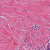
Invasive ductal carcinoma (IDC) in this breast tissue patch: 0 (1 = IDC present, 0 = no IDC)